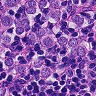
Metastatic tissue present: yes